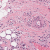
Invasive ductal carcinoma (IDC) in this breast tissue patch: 0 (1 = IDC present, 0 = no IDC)